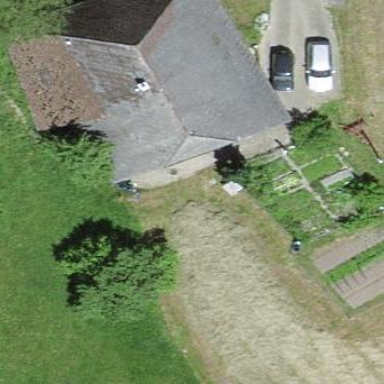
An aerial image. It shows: Farm building.